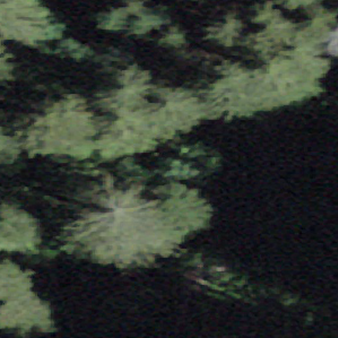
Label: other